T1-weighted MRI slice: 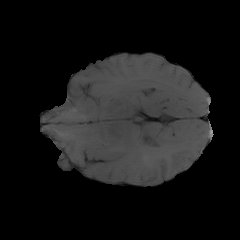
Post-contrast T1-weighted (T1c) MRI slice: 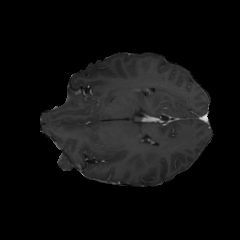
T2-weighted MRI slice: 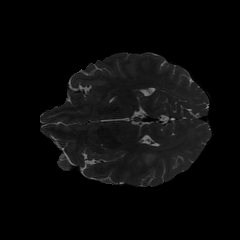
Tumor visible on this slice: yes